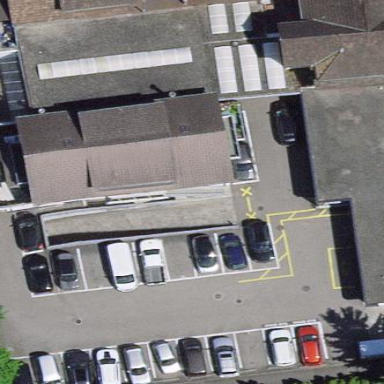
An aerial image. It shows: Building housing car repair shop that offers dealer and repair services.